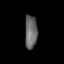
Tissue: lung
Cell type: Epithelial cells
Senescence score: 0.6207
Nuclear area (px): 416
Mean DAPI intensity: 101.514